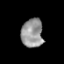
Tissue: prostate
Cell type: Fibroblasts
Senescence score: 0.8041
Nuclear area (px): 613
Mean DAPI intensity: 150.408